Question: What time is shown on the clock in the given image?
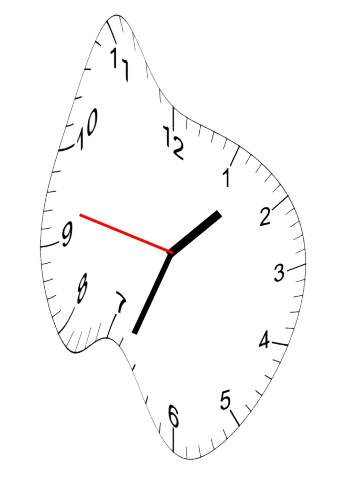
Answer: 01:33:47